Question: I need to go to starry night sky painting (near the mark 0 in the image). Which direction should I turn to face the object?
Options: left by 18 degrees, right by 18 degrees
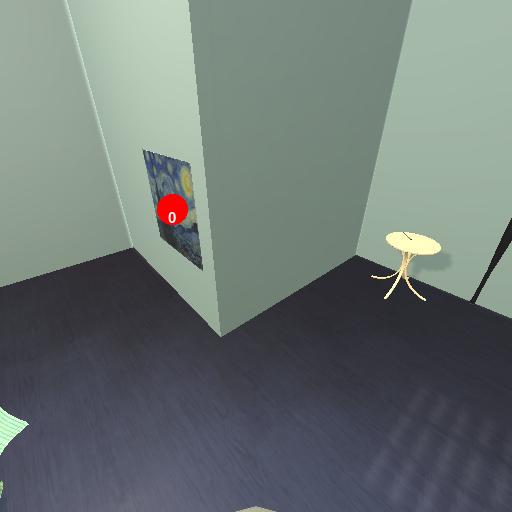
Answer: left by 18 degrees